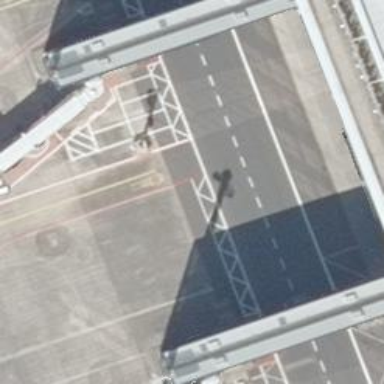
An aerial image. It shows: Parking position at the airport with concrete surface.